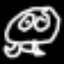
Label: frog